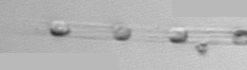
Label: Skeletonema